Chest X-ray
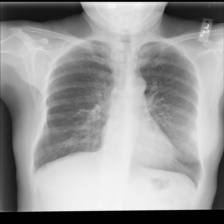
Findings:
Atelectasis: negative
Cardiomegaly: negative
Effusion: negative
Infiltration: negative
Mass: negative
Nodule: negative
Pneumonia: negative
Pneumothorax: negative
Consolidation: negative
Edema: negative
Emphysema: negative
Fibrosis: negative
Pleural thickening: negative
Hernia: negative